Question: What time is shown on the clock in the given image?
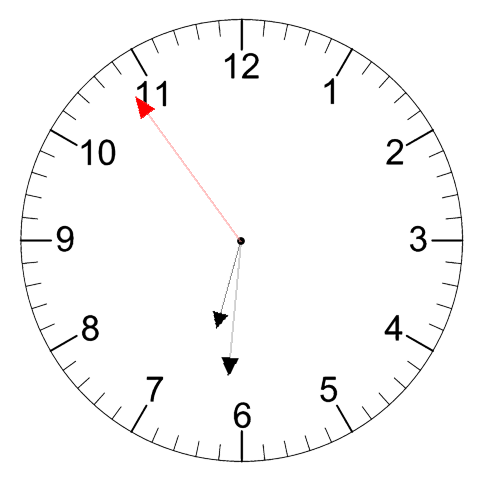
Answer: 06:30:54